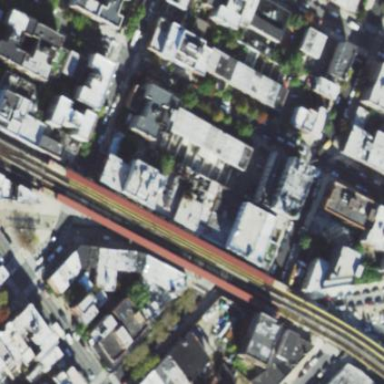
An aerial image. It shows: Bridge with platform for public transport. The platform includes shelter.